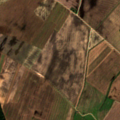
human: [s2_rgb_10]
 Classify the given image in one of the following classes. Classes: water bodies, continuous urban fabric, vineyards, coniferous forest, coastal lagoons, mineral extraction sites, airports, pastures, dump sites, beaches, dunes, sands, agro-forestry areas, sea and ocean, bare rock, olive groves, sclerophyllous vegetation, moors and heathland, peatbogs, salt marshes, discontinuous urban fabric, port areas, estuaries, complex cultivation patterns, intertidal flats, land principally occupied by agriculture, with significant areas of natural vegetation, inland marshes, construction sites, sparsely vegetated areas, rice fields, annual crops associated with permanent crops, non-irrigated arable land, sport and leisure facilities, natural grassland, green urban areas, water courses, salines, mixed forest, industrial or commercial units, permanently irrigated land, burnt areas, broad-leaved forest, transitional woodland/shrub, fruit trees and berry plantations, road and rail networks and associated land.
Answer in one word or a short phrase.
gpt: non-irrigated arable land, complex cultivation patterns